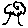
Label: tree